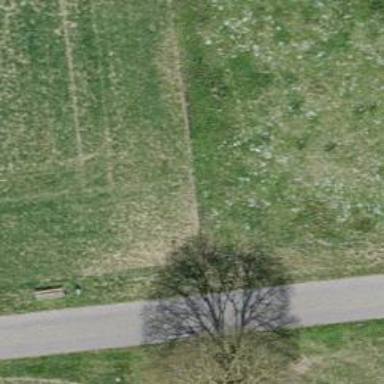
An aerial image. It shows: Brown bench in the vicinity.